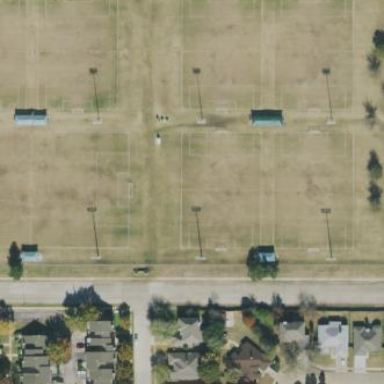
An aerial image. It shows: Soccer pitch for leisureland activities.